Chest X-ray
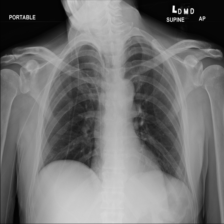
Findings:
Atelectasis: negative
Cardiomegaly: negative
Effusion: negative
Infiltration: negative
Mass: negative
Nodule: negative
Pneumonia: negative
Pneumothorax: negative
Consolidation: negative
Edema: negative
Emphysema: negative
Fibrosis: negative
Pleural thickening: negative
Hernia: negative